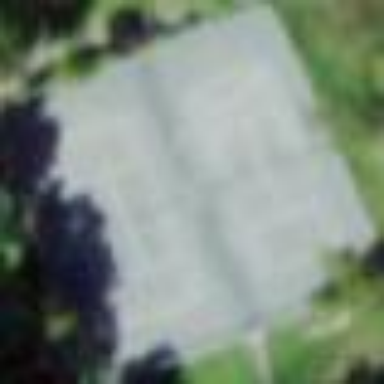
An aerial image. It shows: Tennis court on the leisure land pitch.